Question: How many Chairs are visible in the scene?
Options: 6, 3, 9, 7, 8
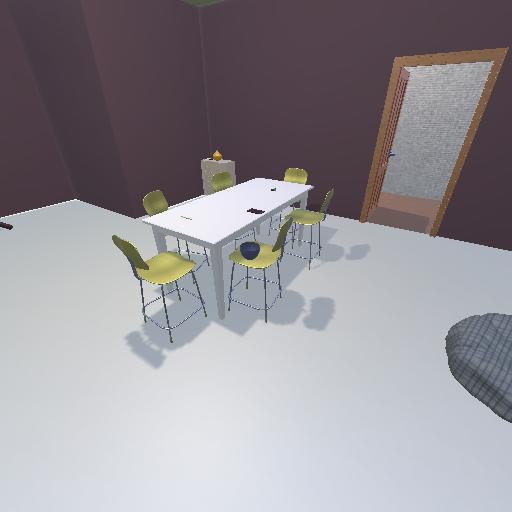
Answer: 6